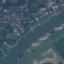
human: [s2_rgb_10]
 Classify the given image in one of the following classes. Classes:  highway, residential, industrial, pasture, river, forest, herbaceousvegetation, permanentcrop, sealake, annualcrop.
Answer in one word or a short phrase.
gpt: River